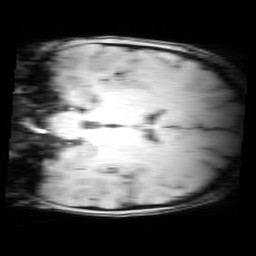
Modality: MP2RAGE
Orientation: coronal
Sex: male
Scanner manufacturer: siemens
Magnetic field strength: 3 T
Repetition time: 5 s
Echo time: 0.00355 s